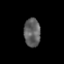
Tissue: prostate
Cell type: Fibroblasts
Senescence score: 0.7126
Nuclear area (px): 459
Mean DAPI intensity: 95.673